Brain MRI, t2w sequence, axial 2D slice.
Patient: age 27, sex F, weight 90 kg, height 1.9 m
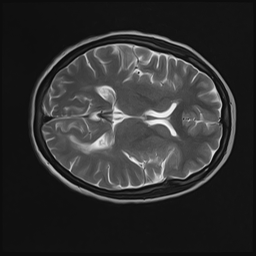